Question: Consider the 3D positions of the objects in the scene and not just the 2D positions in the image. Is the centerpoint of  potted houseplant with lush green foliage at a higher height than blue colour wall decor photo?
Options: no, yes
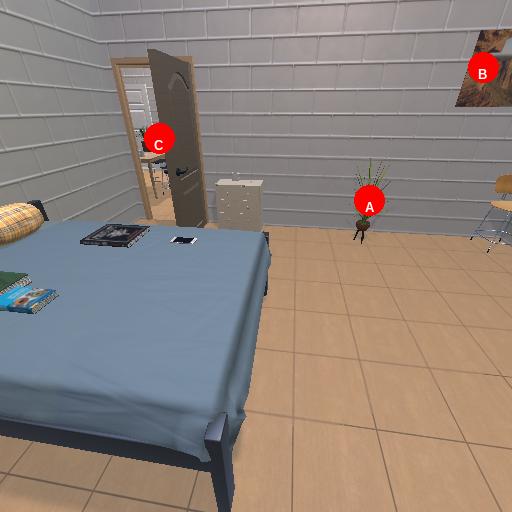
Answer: no